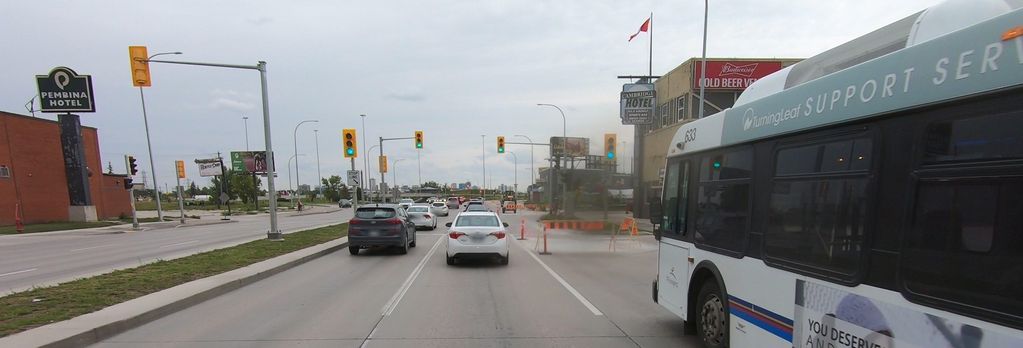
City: winnipeg